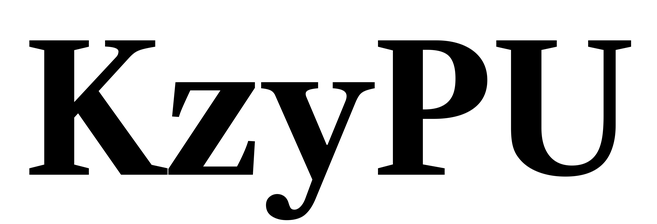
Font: LibreCaslonText_Bold